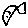
Label: fish